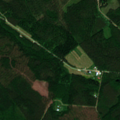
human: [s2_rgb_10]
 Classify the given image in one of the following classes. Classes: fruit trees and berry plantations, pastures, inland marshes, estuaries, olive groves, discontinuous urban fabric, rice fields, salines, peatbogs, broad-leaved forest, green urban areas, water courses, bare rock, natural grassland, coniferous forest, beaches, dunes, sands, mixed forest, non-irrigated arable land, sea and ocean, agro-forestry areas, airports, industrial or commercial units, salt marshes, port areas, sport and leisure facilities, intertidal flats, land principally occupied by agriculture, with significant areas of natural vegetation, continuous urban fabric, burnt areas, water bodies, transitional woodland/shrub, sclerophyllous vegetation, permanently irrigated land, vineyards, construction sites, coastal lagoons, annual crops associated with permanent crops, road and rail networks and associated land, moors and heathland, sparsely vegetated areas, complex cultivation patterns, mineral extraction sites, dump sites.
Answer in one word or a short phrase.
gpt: coniferous forest, mixed forest